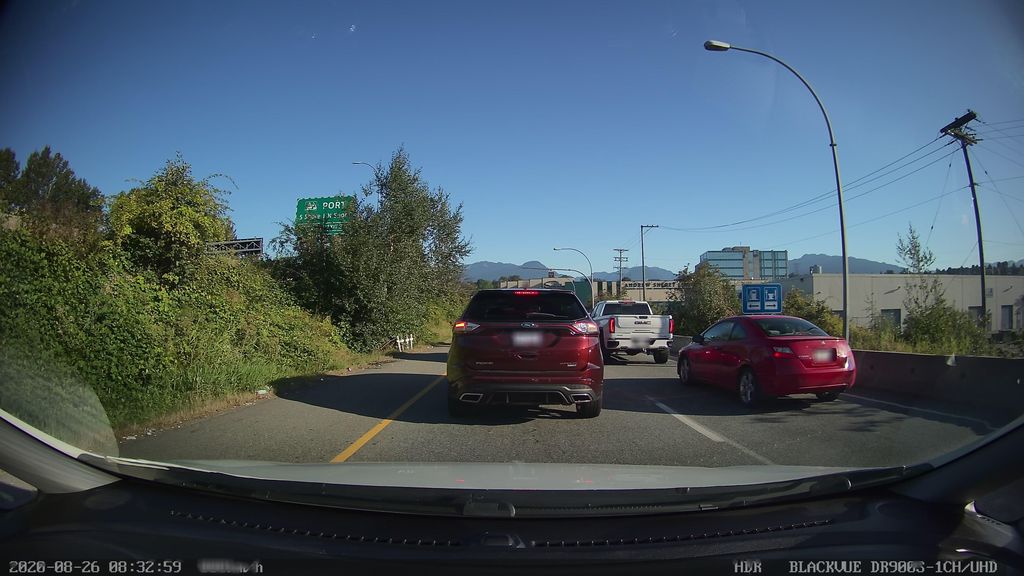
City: vancouver